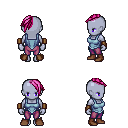
a pixel art fantasy rpg character, female body template, dark elf, purple skin, blue vest, magenta pants, pink long mohawk hairstyle, leather bracers, brown shoes, four views (front, back, left, right), 2x2 character sprite sheet, small pixel art, hard edges, no anti-aliasing